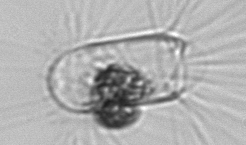
Label: Corethron_hystrix